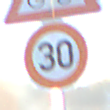
Verkehrszeichen: Geschwindigkeit30
Zusatzzeichen oben: RadverkehrLinks
Umgebung: Outdoor, Nature
Tageszeit: SunriseSunset
Wetter: Clear
Licht: Natural
Jahreszeit: NotSpecified
Kontrast: HighContrast